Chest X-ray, PA view. Patient: 55 years old, sex F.
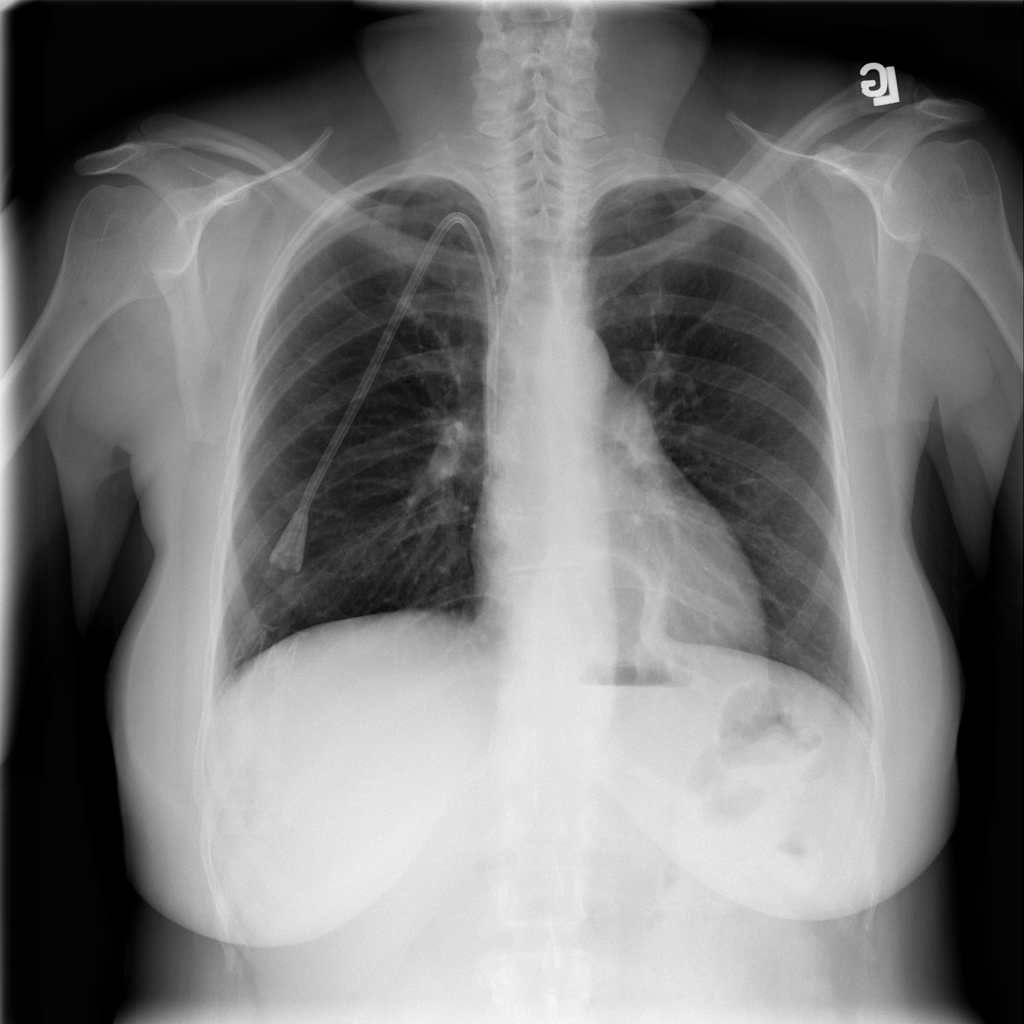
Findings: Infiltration